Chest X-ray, AP view. Patient: 71 years old, sex M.
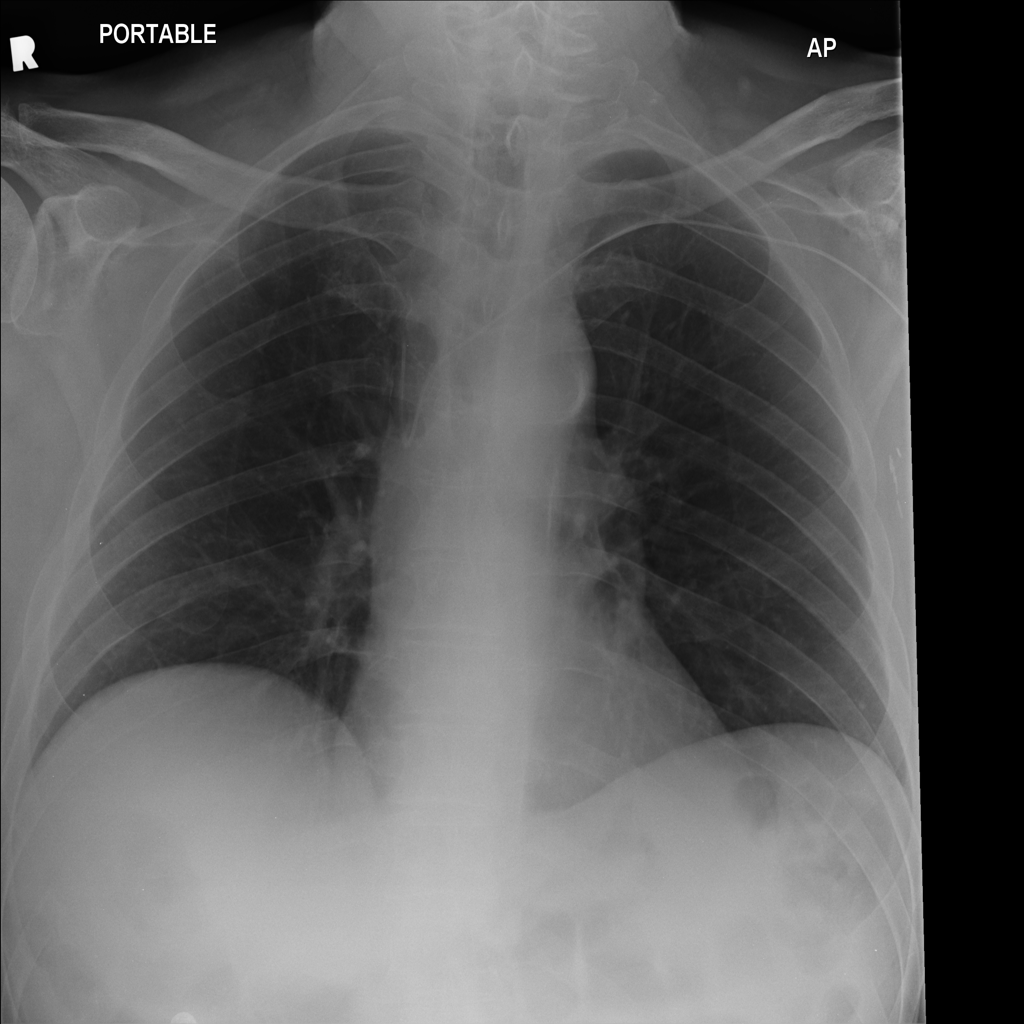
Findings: No Finding